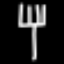
Label: fork